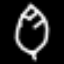
Label: leaf